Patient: sex M, age 65
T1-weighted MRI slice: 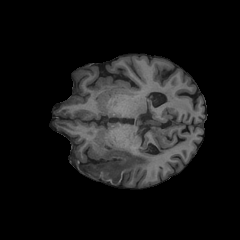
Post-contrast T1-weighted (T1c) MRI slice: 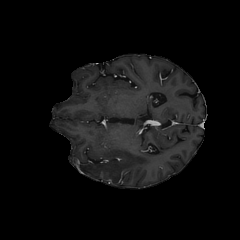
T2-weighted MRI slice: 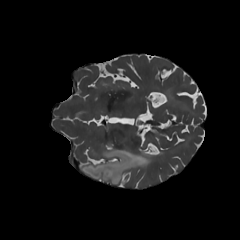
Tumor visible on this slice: yes
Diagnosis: Astrocytoma, IDH-mutant
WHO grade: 2